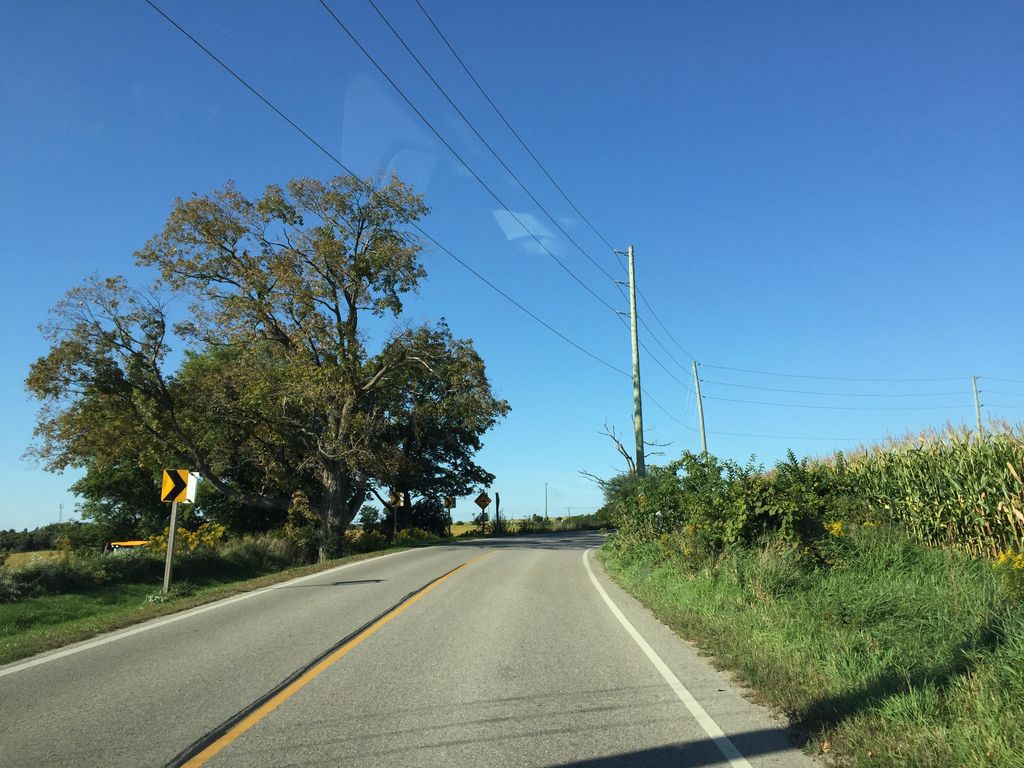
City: kitchener-waterloo